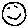
Label: smiley face